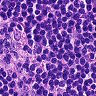
Metastatic tissue present: no